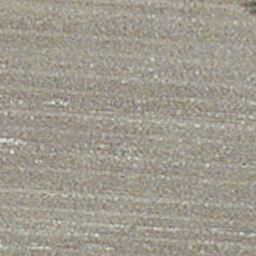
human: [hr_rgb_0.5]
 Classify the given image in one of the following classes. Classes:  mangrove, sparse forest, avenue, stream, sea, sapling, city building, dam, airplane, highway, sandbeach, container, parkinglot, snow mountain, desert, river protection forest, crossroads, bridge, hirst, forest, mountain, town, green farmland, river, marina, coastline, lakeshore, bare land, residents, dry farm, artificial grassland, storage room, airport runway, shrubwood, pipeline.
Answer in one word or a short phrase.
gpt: dry farm